Question: I'm trying to make a vertical menu off of a horizontal menu on a webpage with css. The problem is the bg only shows behind the first item. I can fix this issue by putting a fixed size, but that doesn't look very good.

I am using the following html code:
'''
<div id="topmenu">
<ul>
<li><a href="#">Categories</a>
<ul>
<li><a href="#">Patches</a></li>
<li><a href="#">Scripts</a></li>
<li><a href="#">RTE Tools</a></li>
<li><a href="#">Textures</a></li>
<li><a href="#">Utilities</a></li>
</ul>
</li>
<li><a href="#">Login</a></li>
<li><a href="#">Register</a></li>
</ul>
</div>
'''
I think the issue is under #topmenu ul ul..
And here is ALL my css for #topmenu:
'''
#topmenu
{
font-family: Arial, Helvetica, sans-serif;
height: 40px;
width: 500px;
float: right;
z-index: 1000;
}
#topmenu ul
{
float: right;
list-style-type: none;
line-height: 36px;
height: 36px;
margin: 0;
padding: 0;
}
#topmenu ul li
{
position: relative;
display: inline;
float: left;
padding-right: 15px;
}
#topmenu ul li a:hover
{
color: #04acec;
}
#topmenu ul li a
{
text-decoration: none;
color:#444;
}
#topmenu ul ul
{
background-color: #F8F8F8;
border: 1px solid #000;
-moz-border-radius: 5px;
border-radius: 5px;
box-shadow: 5px 5px 5px #888888;
display: none; /* hide it */
position: absolute;
top:2.3em;
left: 0;
width:10em;
list-style-type: none;
}
#topmenu ul ul li
{
padding-left: 15px;
}
#topmenu ul ul li:first-child a:after{
content: '';
position: absolute;
left: 30px;
top: -8px;
width: 0;
height: 0;
border-left: 5px solid transparent;
border-right: 5px solid transparent;
border-bottom: 8px solid #444;
}
#topmenu ul ul li:first-child a:hover:after{
border-bottom-color: #04acec;
}
#topmenu ul li:hover ul,
#topmenu ul li.hover ul
{
display: inline-block;
}
'''
I really appreciate help, I've been messing with it all night.
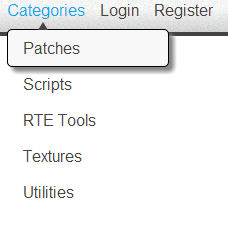
Answer: Removing 'height: 36px;' from '#topmenu ul' gets the result you are looking for. If you meant to set the height of the 'ul' you should use the child selector '>' like this '#topmenu > ul'.